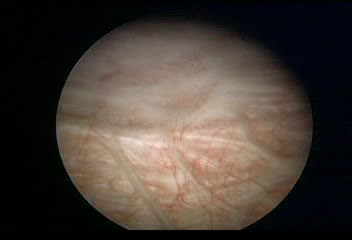
Modality: WLC
Class: Normal mucosa
Bladder cancer association: No